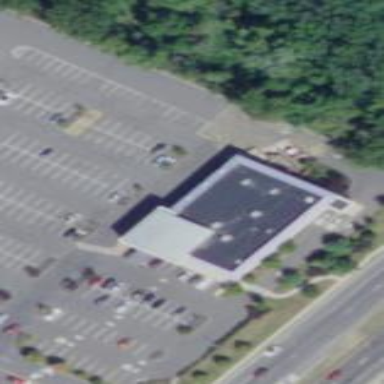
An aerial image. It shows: Building that is pharmacy providing healthcare services.